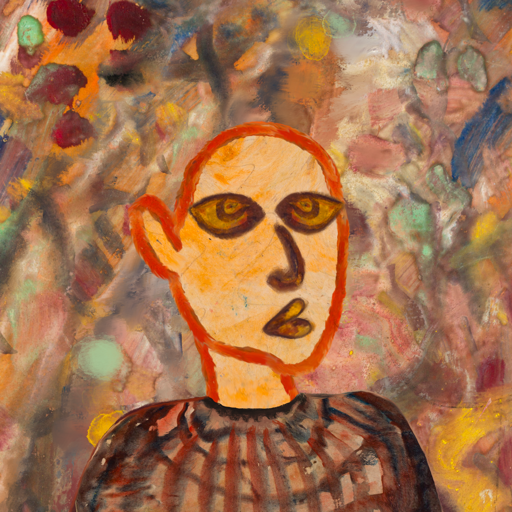
Background: Mother_And_Son_Mother, Head And Neck Side: Experience, Face Side: Comrade, Bust: Orphan, Hair Side: Blank, Head Accessory: Blank, Second Necklace: Blank, Necklace: Blank, Baby: Blank